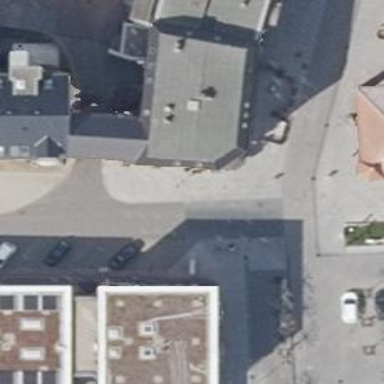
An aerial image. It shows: Restaurant.